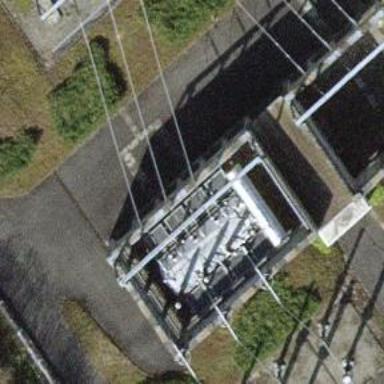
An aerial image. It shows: Power line is depicted.